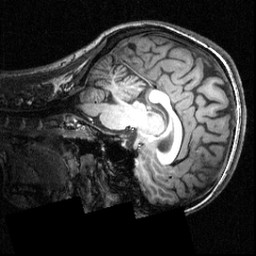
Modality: T1w
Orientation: sagittal
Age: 20
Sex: female
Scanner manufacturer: siemens
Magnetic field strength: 3.951 T
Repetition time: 1.5 s
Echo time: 0.00335 s